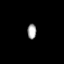
Tissue: prostate
Cell type: T cells
Senescence score: 0.7792
Nuclear area (px): 134
Mean DAPI intensity: 162.627